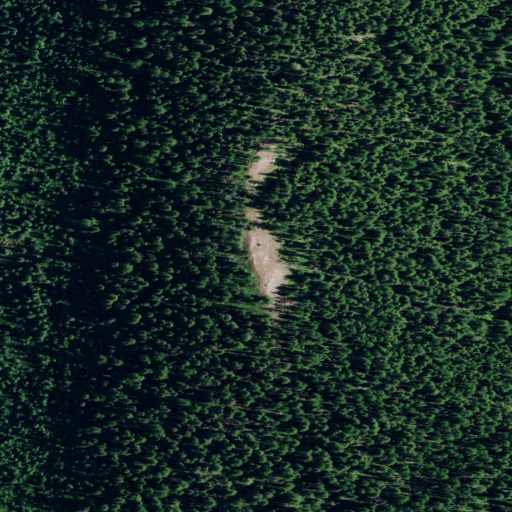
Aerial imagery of mountain in Idaho named Montana Peak containing only evergreen forest